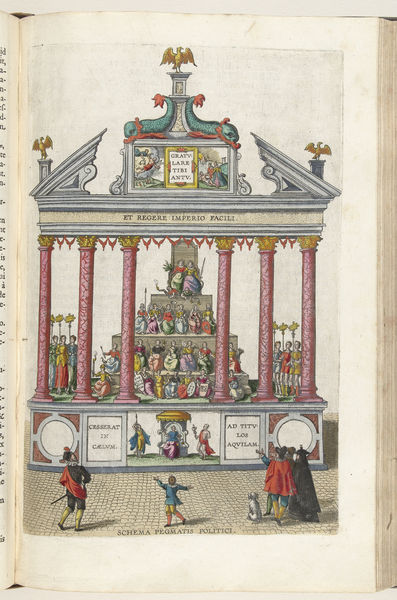
Titel: Toneel met Vrede en Gerechtigheid
Künstler: Pieter van der (I) Borcht
Standort: Amsterdam
Institution: Rijksmuseum
Schlagwörter: adler, mann, umhang, gelb, grün, menschen, säulen, zeichnung, haus, rot, bild, mantel, kind, schärpe, farbig, könig, buch, pflastersteine, degen, rondell, karussel, karusell, rote schärpe, imperio